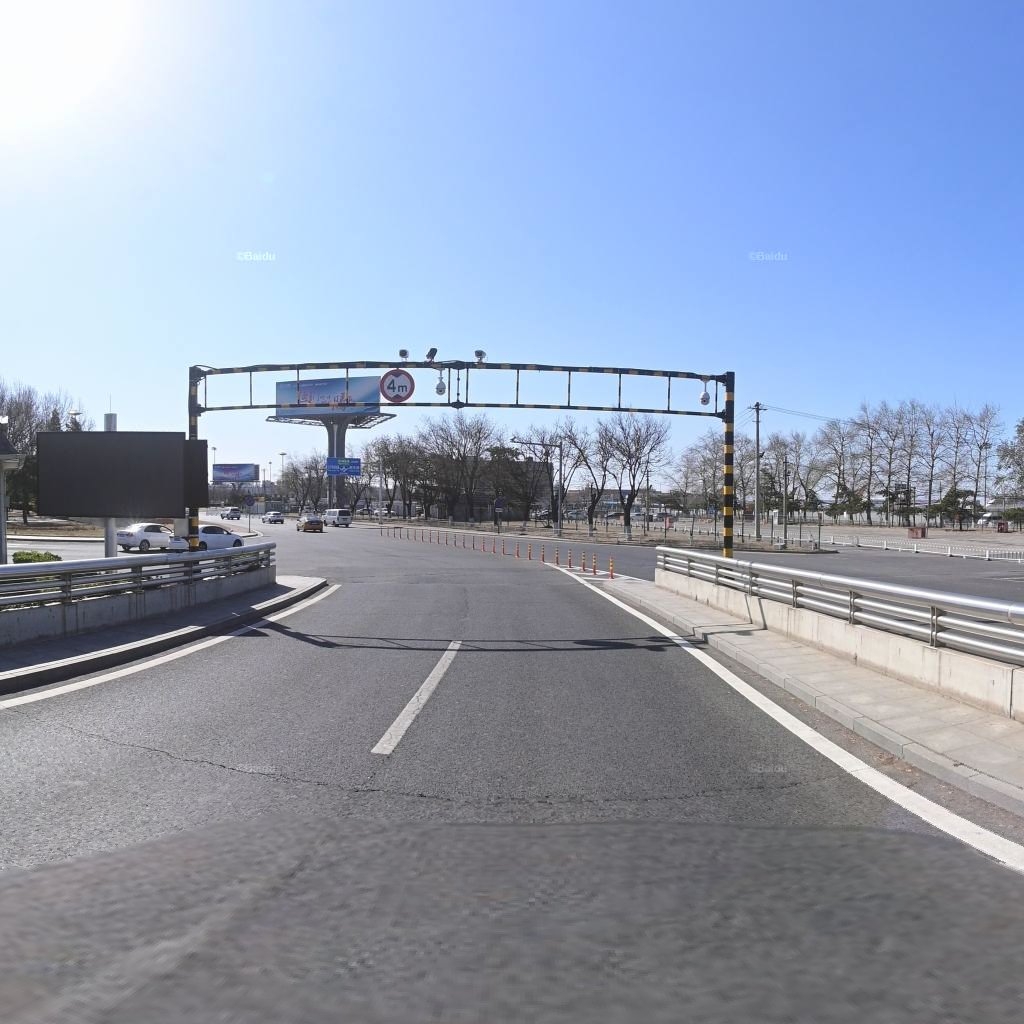
Region: Chaoyang
Road damage annotations: transverse crack